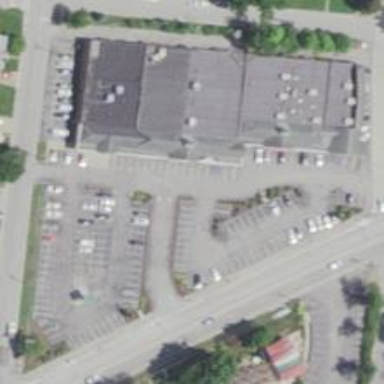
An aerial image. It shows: Retail area.